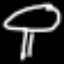
Label: mushroom